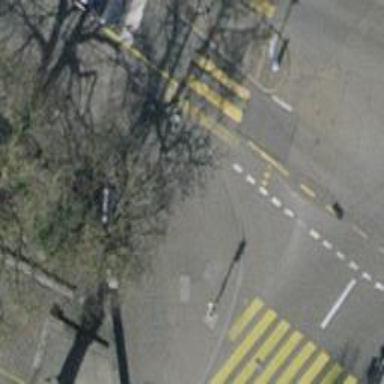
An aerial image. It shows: Asphalt sidewalk.